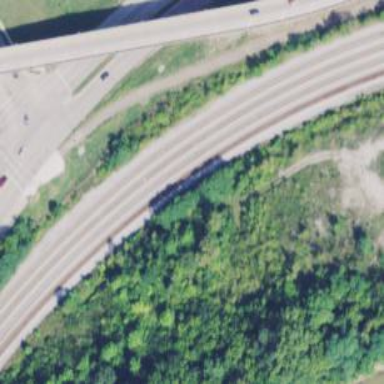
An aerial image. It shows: Abandoned railway.